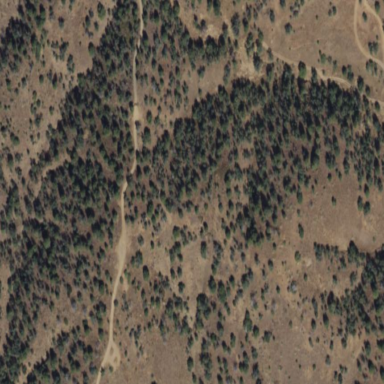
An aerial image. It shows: Woodland with evergreen needle-leaved trees.